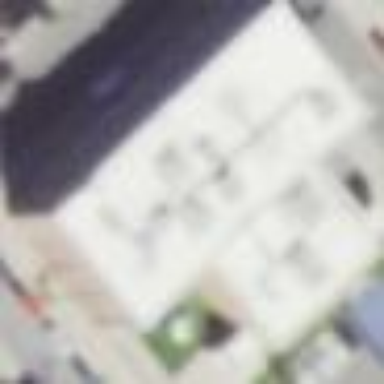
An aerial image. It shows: Building.